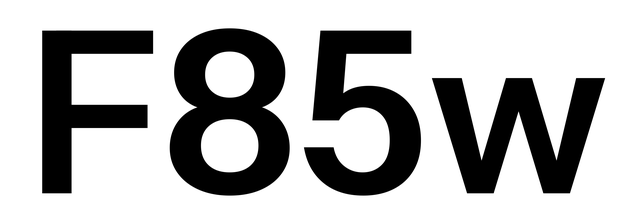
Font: InstrumentSans_SemiBold